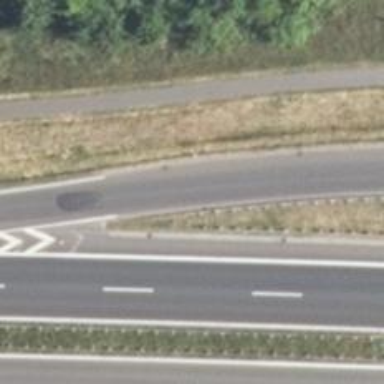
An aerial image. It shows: Asphalt trunk link road with embankment.